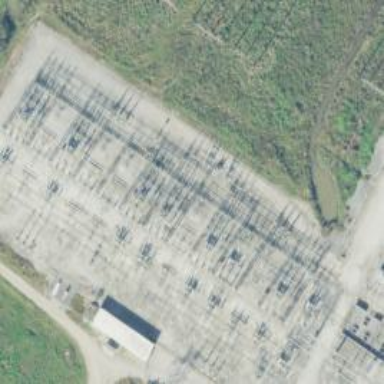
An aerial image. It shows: Switch for power supply.